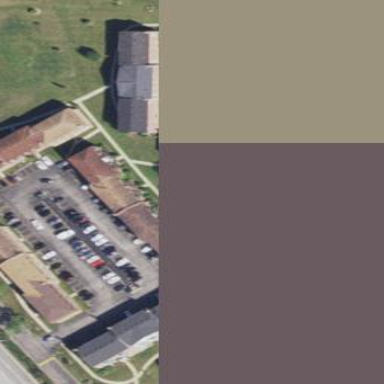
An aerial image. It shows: View of apartment building.